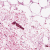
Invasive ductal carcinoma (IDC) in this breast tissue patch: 0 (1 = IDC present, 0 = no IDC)